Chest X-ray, PA view. Patient: 26 years old, sex M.
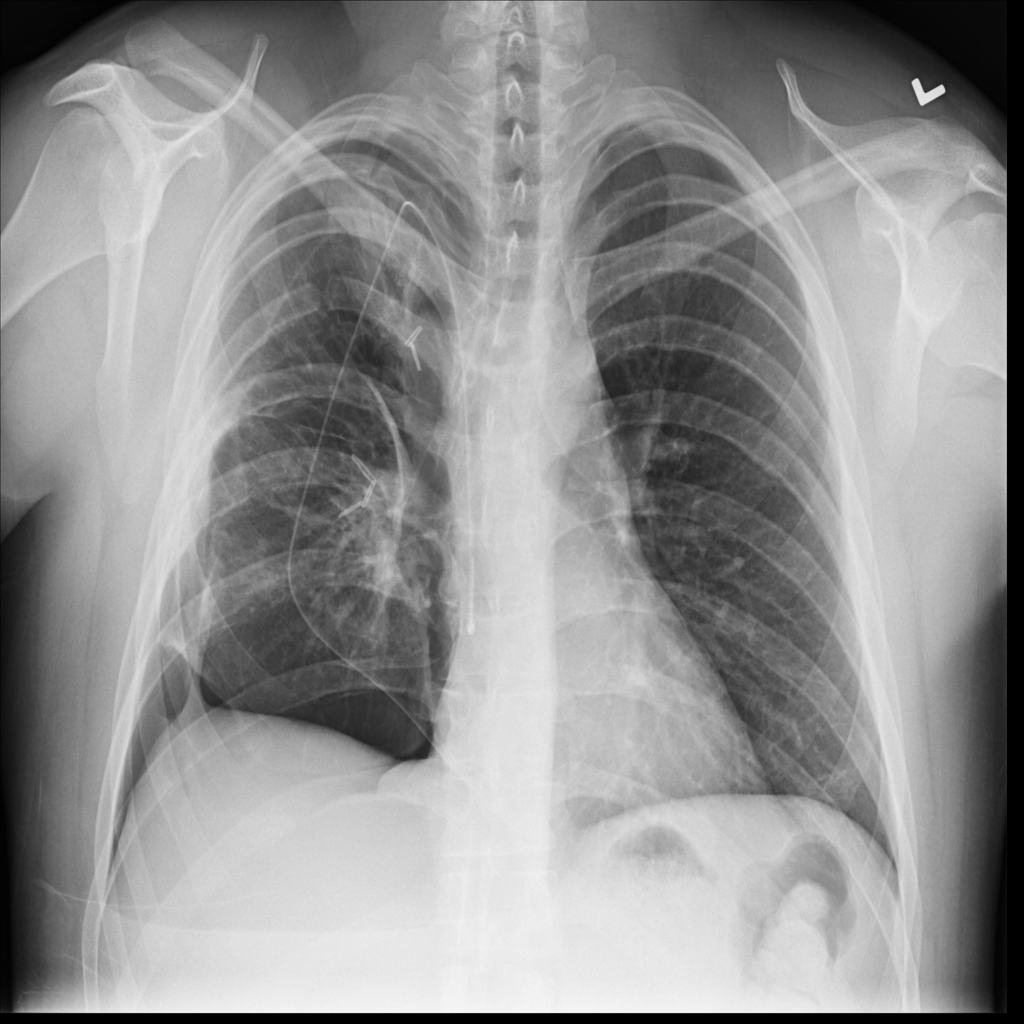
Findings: No Finding